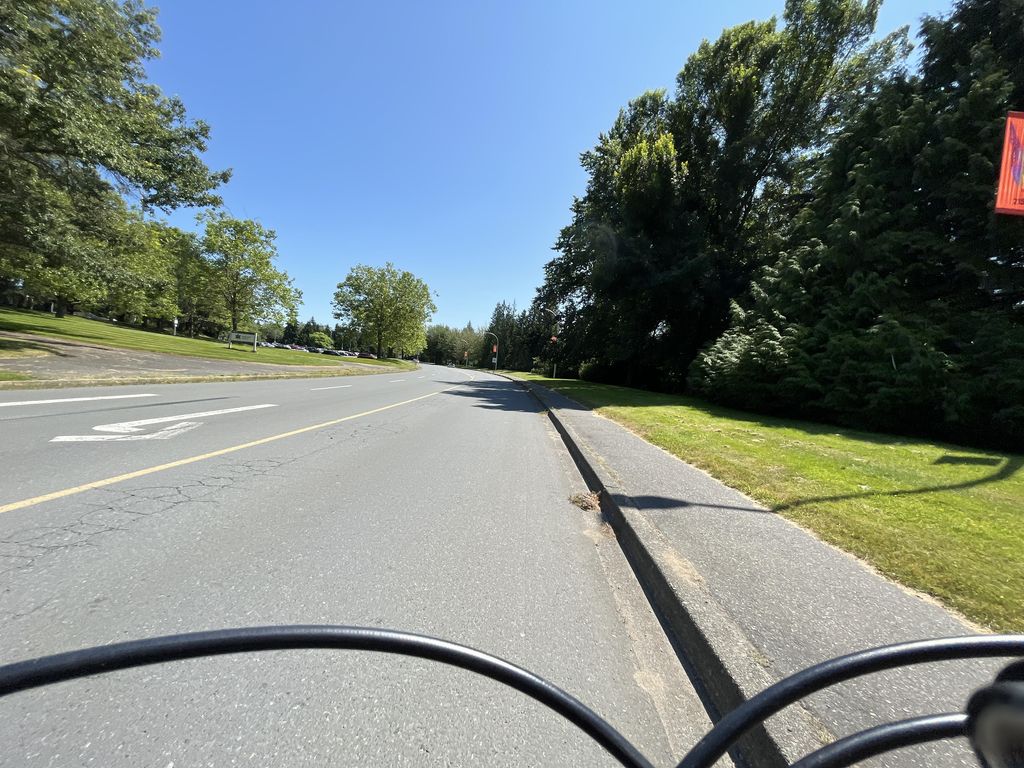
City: victoria